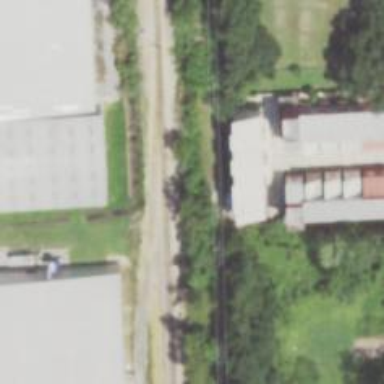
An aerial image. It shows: Railway siding for service.